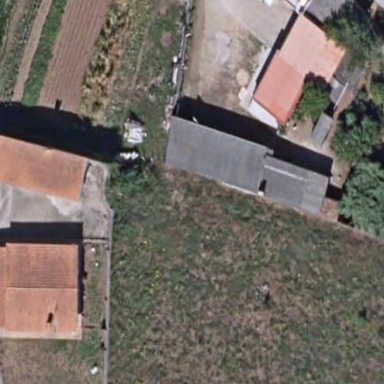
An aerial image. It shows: Shed building.